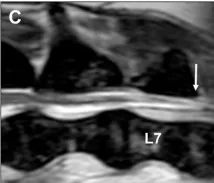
Flexed. Positions. (C) The conus medullaris (arrow) is displaced in a caudal direction when the hips are flexed and terminates now at the level of the L7-S1 intervertebral disk space.
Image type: radiology (mri)